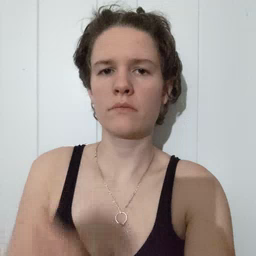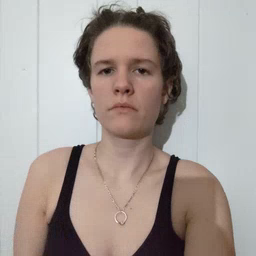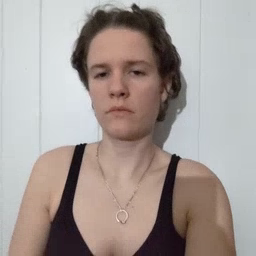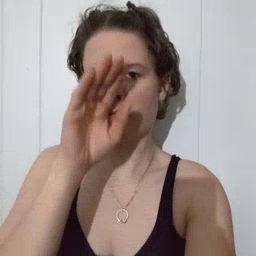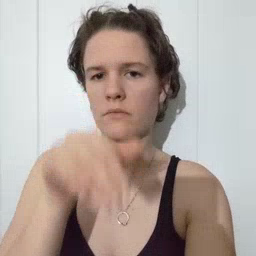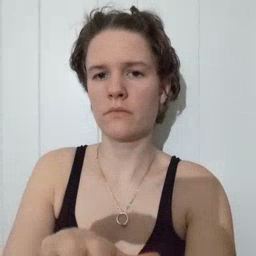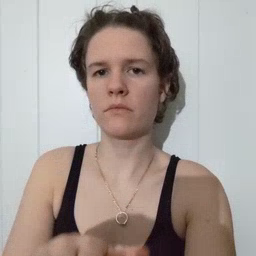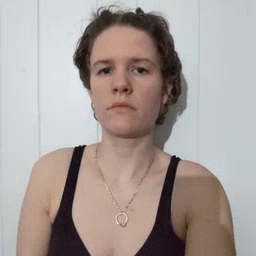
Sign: elephant